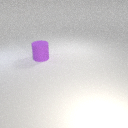
large purple rubber cylinder